Interaction volume radius: 5 \u00c5
Interaction volume height: 35 \u00c5
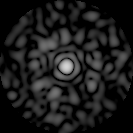
Disorder parameter: 0.8413